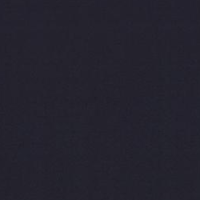
EUNIS habitat code: 14
Species observed at this site:
Gavia stellata